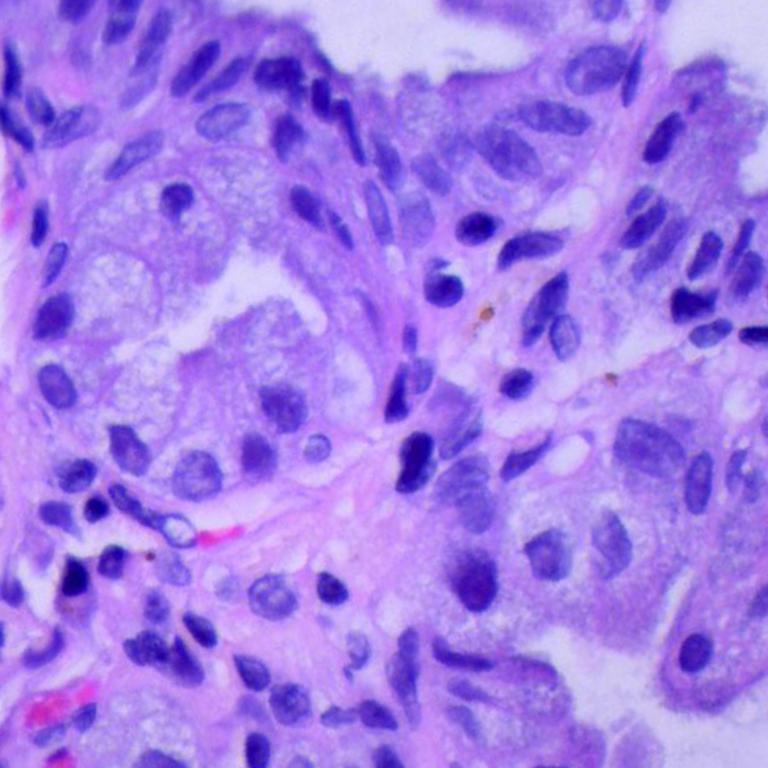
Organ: lung
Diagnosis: adenocarcinomas